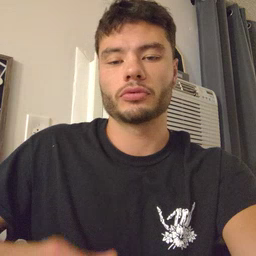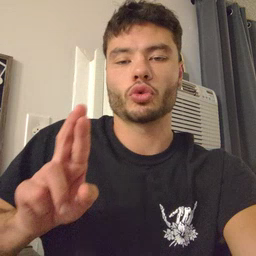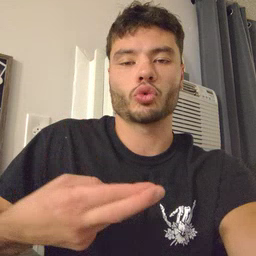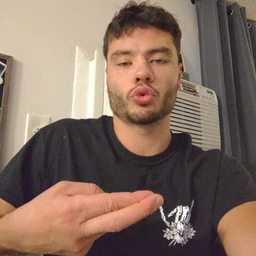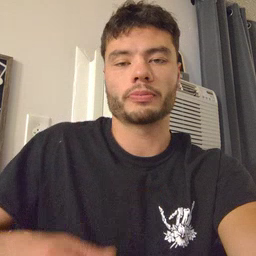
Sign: room